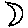
Label: moon